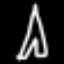
Label: The Eiffel Tower